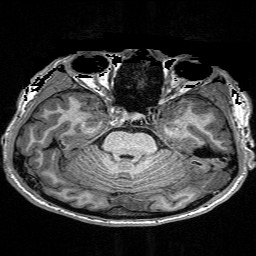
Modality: T1w
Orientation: coronal
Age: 18
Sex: male